Question: I have a bunch of controls:

When a user clicks the Generate button, a function uses all of the values from the other controls to generate a string which is then put in the Tag text box.
All of the other controls can have a value of 'null' or empty string. The requirement is that if of the controls have no user entered value then the Generate button is disabled. Once the controls have a valid value, then the Generate button is enabled.
What is the best way to perform this using Javascript/jQuery?
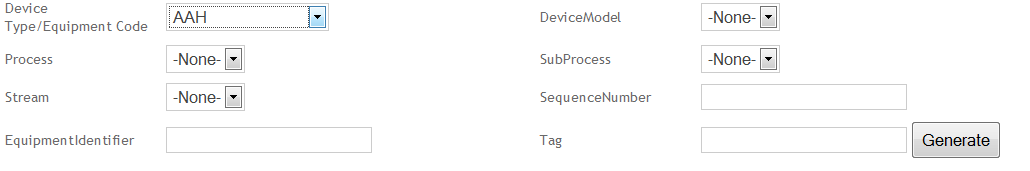
Answer: This can be further optimized, but should get you started:
'''
var pass = true;
$('select, input').each(function(){
if ( ! ( $(this).val() || $(this).find(':selected').val() ) ) {
$(this).focus();
pass = false;
return false;
}
});
if (pass) {
// run your generate function
}
'''
<URL>
Don't use this: 'if ( ! ( $(this).val() || $(this).find(':selected').val() ) )'.
It's just for illustration purposes.